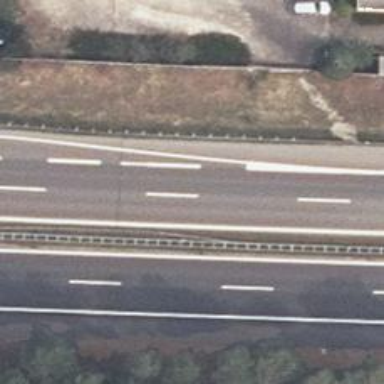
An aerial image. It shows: Motorway with concrete surface.